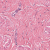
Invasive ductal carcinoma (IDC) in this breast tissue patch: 0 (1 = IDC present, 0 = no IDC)